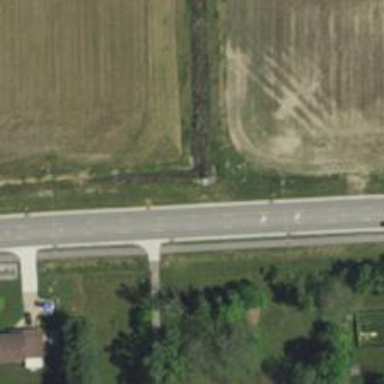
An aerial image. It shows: Cycleway.